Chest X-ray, PA view. Patient: 56 years old, sex M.
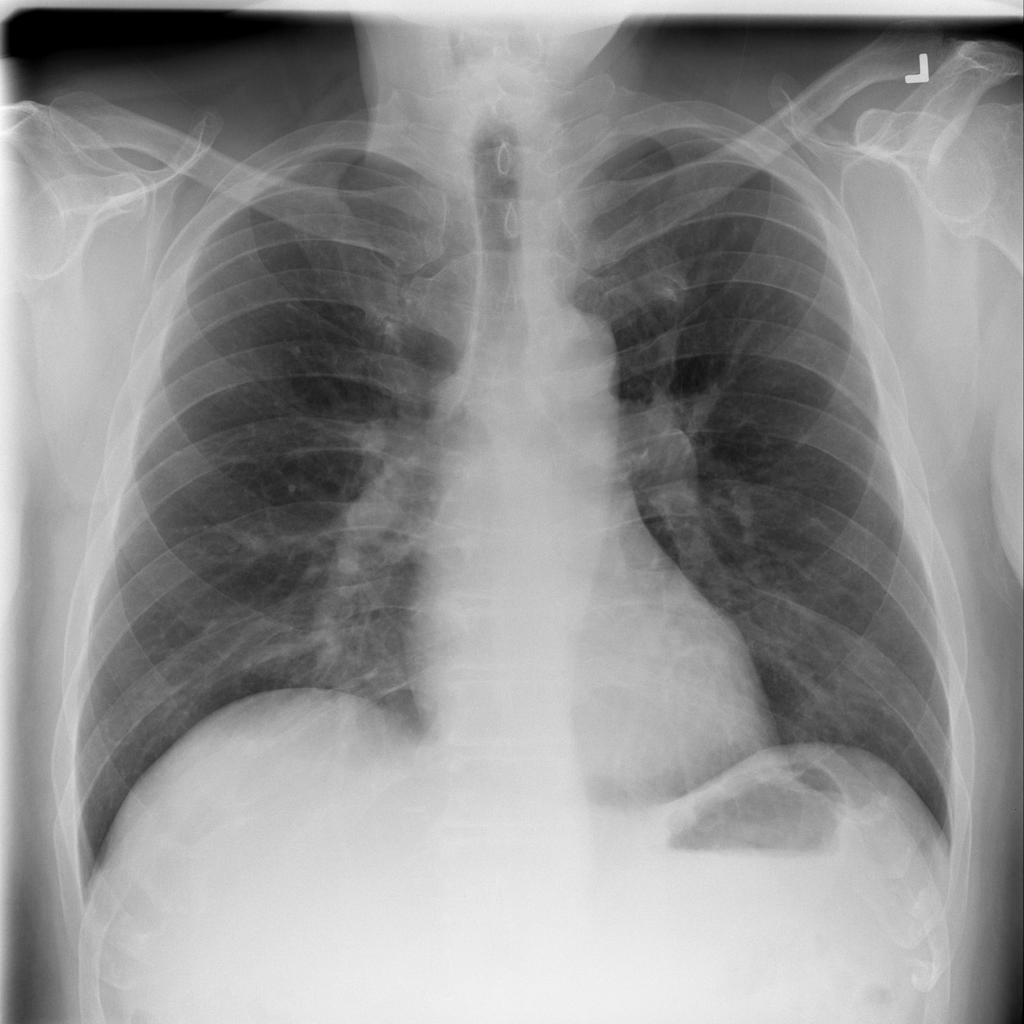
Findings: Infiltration